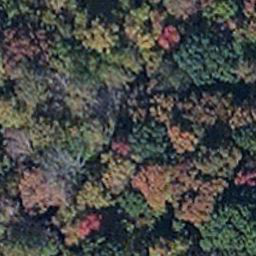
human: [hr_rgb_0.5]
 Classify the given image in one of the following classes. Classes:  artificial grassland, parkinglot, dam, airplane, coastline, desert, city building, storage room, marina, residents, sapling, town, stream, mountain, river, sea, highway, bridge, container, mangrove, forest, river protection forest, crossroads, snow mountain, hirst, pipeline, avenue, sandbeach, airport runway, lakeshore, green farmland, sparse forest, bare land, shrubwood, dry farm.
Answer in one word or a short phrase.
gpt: mangrove